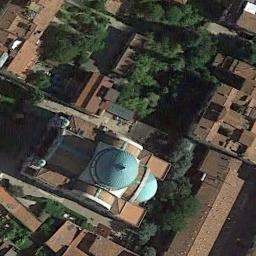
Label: church